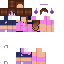
A female human skin with pale skin, wearing brown long hair dressed in a purple tshirt and brown shorts, featuring a closed mouth.